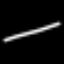
Label: line